Field crop: tomato
Growth stage: 1
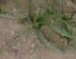
Species: cyperus